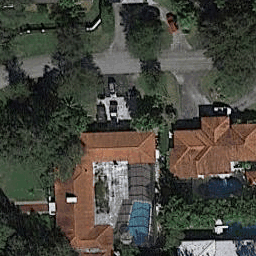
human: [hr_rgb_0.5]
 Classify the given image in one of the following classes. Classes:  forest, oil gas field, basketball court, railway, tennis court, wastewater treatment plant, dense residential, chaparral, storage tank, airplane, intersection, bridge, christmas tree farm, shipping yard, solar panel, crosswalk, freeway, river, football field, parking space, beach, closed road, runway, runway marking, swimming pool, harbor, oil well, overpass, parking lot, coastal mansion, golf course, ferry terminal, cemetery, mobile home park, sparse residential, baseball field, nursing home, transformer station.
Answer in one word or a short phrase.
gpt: sparse residential